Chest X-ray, PA view. Patient: 50 years old, sex F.
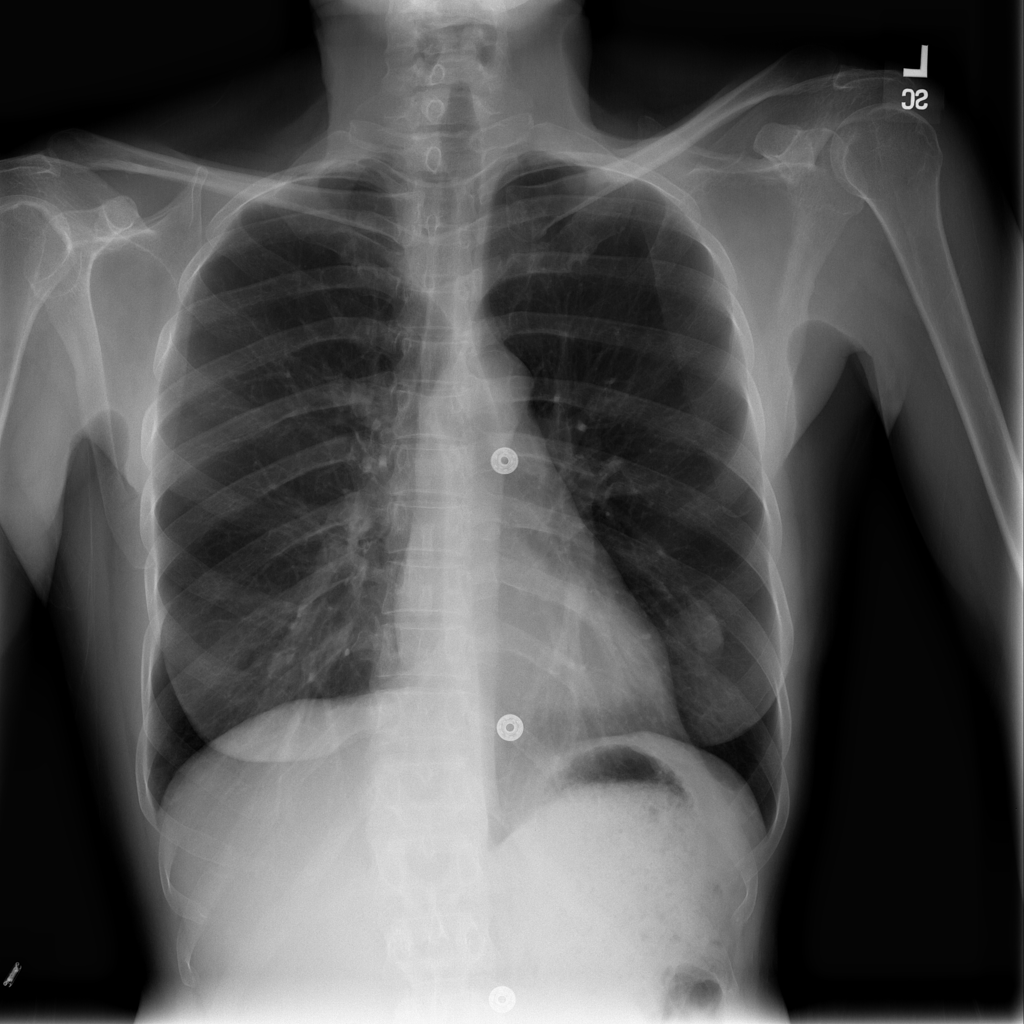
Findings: Infiltration